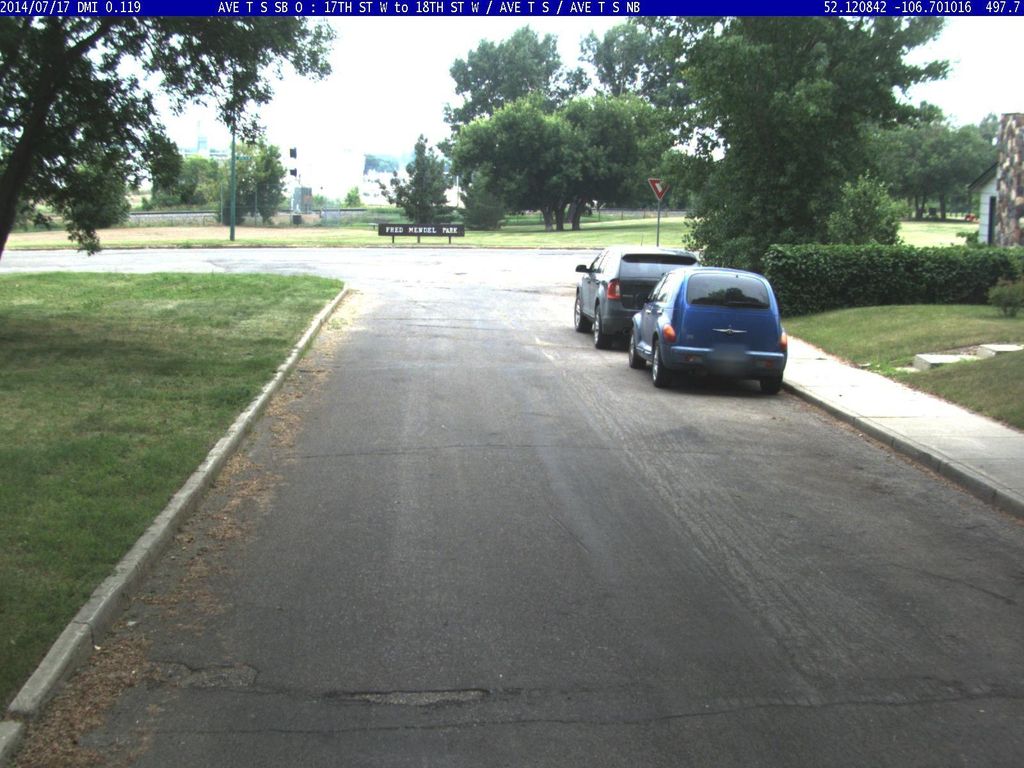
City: saskatoon